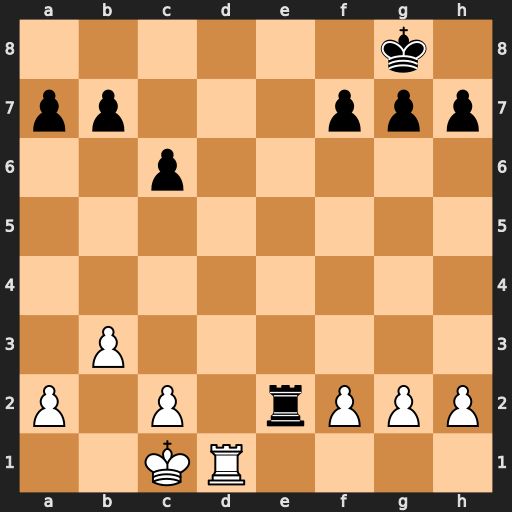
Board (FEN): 6k1/pp3ppp/2p5/8/8/1P6/P1P1rPPP/2KR4
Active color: w
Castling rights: -
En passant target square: -
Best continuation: Rd8+ Re8 Rxe8#